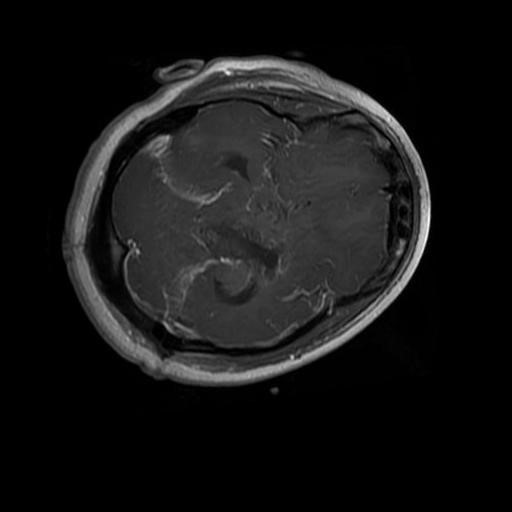
Label: brain_glioma